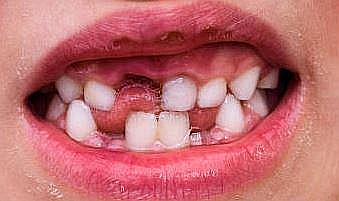
Condition: hypodontia